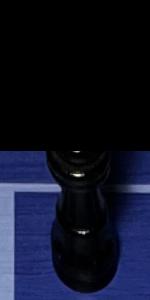
Label: Queen_Black